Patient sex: M
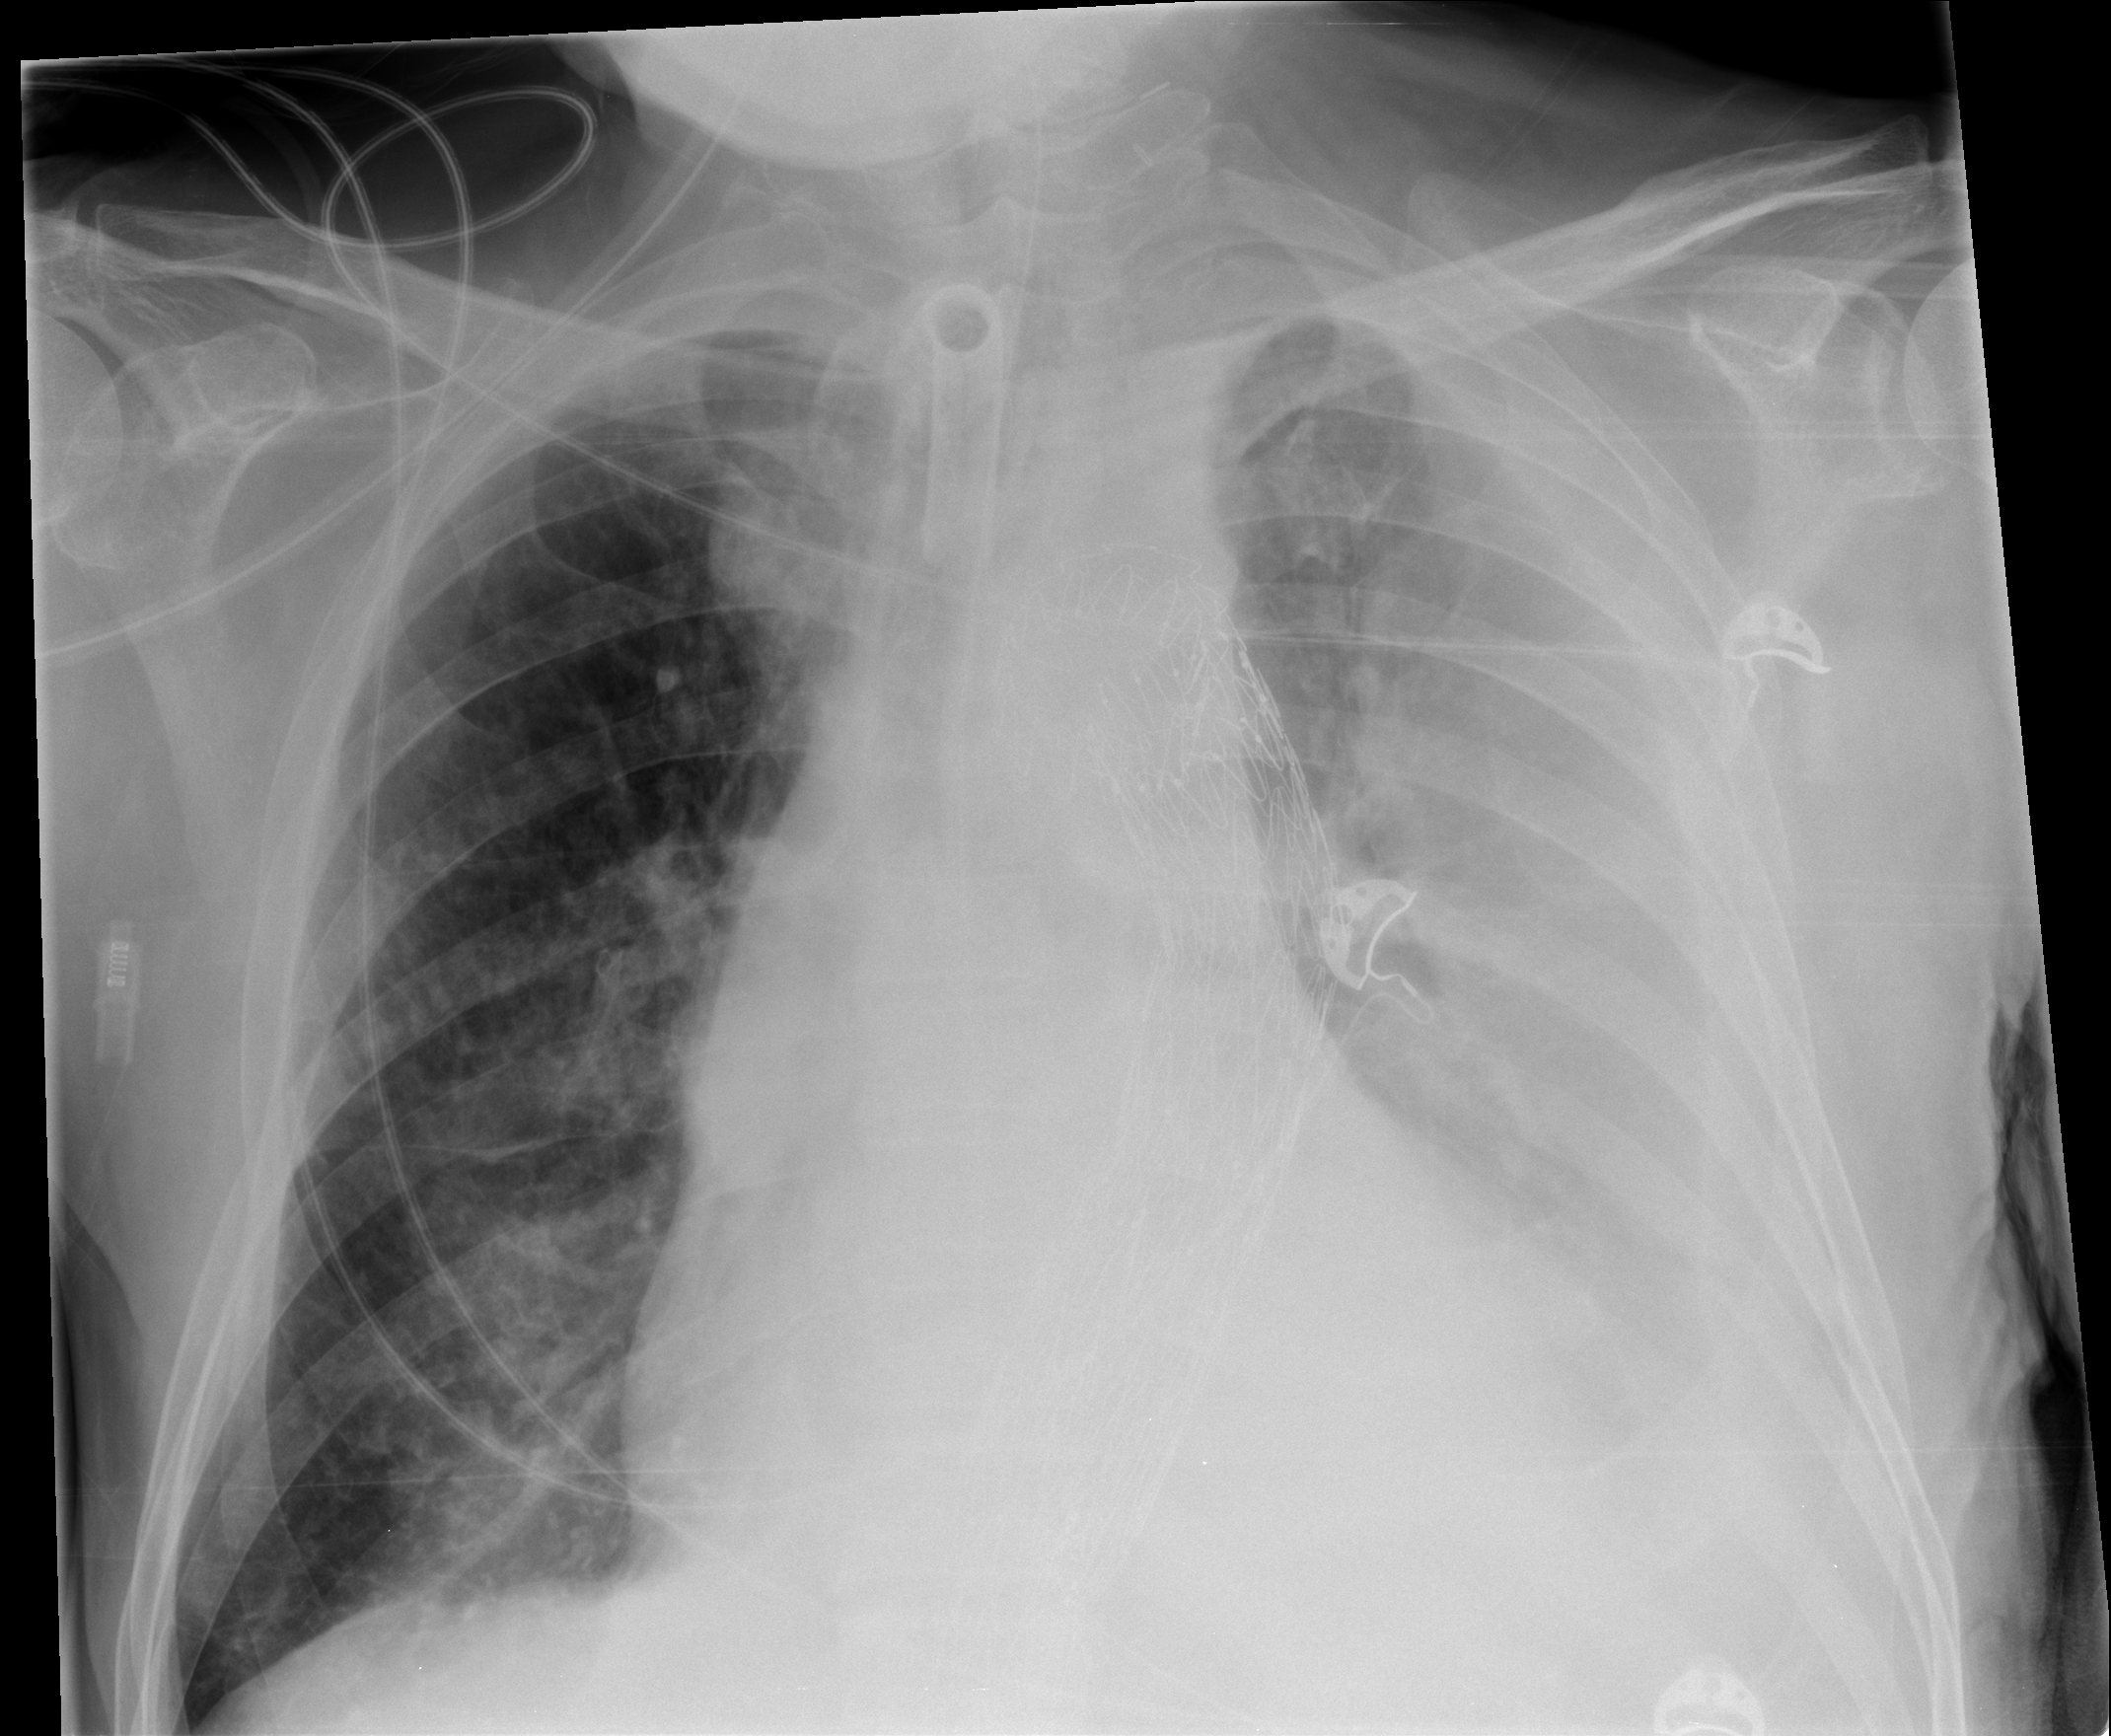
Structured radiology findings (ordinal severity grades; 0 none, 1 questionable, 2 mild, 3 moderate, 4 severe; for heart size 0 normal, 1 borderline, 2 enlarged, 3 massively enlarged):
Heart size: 1
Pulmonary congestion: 2
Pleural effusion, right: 0
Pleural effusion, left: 3
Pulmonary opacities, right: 2
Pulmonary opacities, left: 0
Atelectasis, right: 0
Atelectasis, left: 3